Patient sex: M
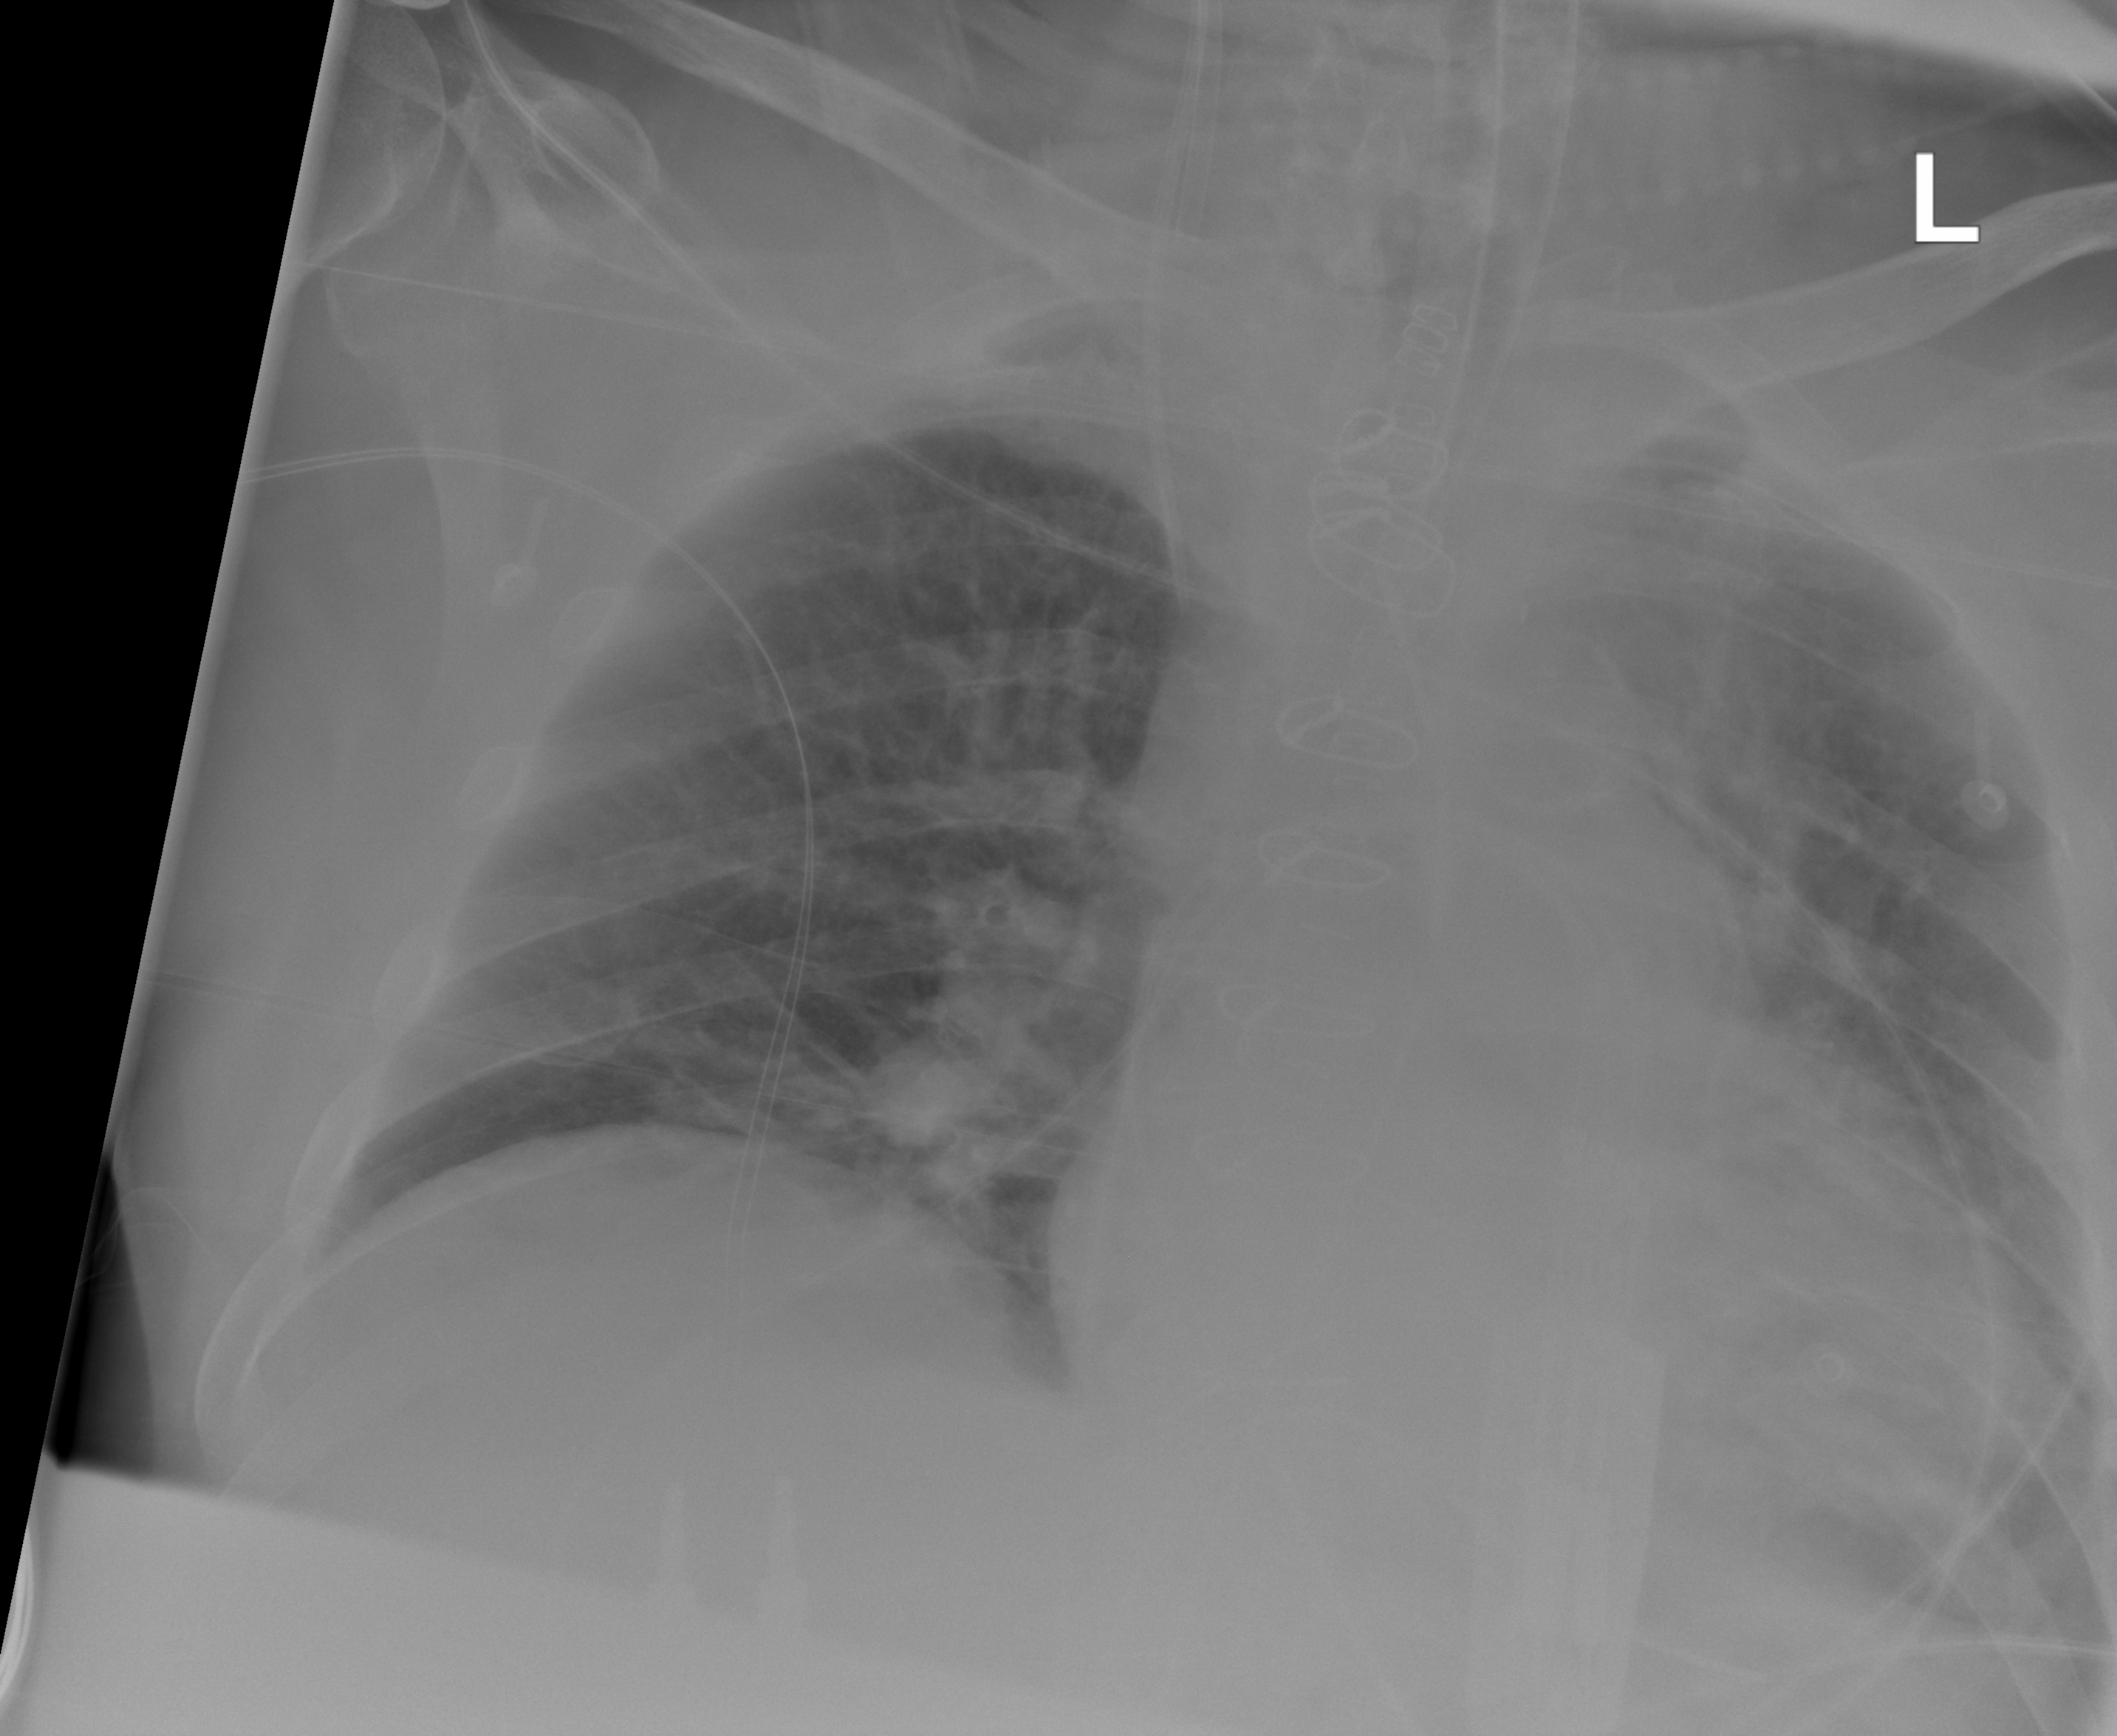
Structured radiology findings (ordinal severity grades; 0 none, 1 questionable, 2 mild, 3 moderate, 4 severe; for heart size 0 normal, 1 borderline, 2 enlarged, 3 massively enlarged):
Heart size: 1
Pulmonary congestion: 2
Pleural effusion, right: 0
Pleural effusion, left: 0
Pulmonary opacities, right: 1
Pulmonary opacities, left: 1
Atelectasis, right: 0
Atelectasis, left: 2